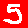
Digit: 5